Field crop: maize
Growth stage: 2
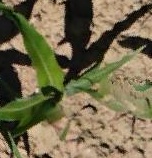
Species: maize